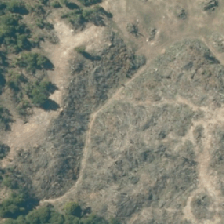
Land cover: low_producing_grassland